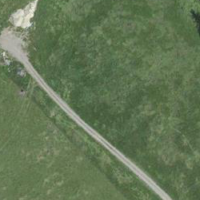
EUNIS habitat code: 25
Species observed at this site:
Matricaria discoidea